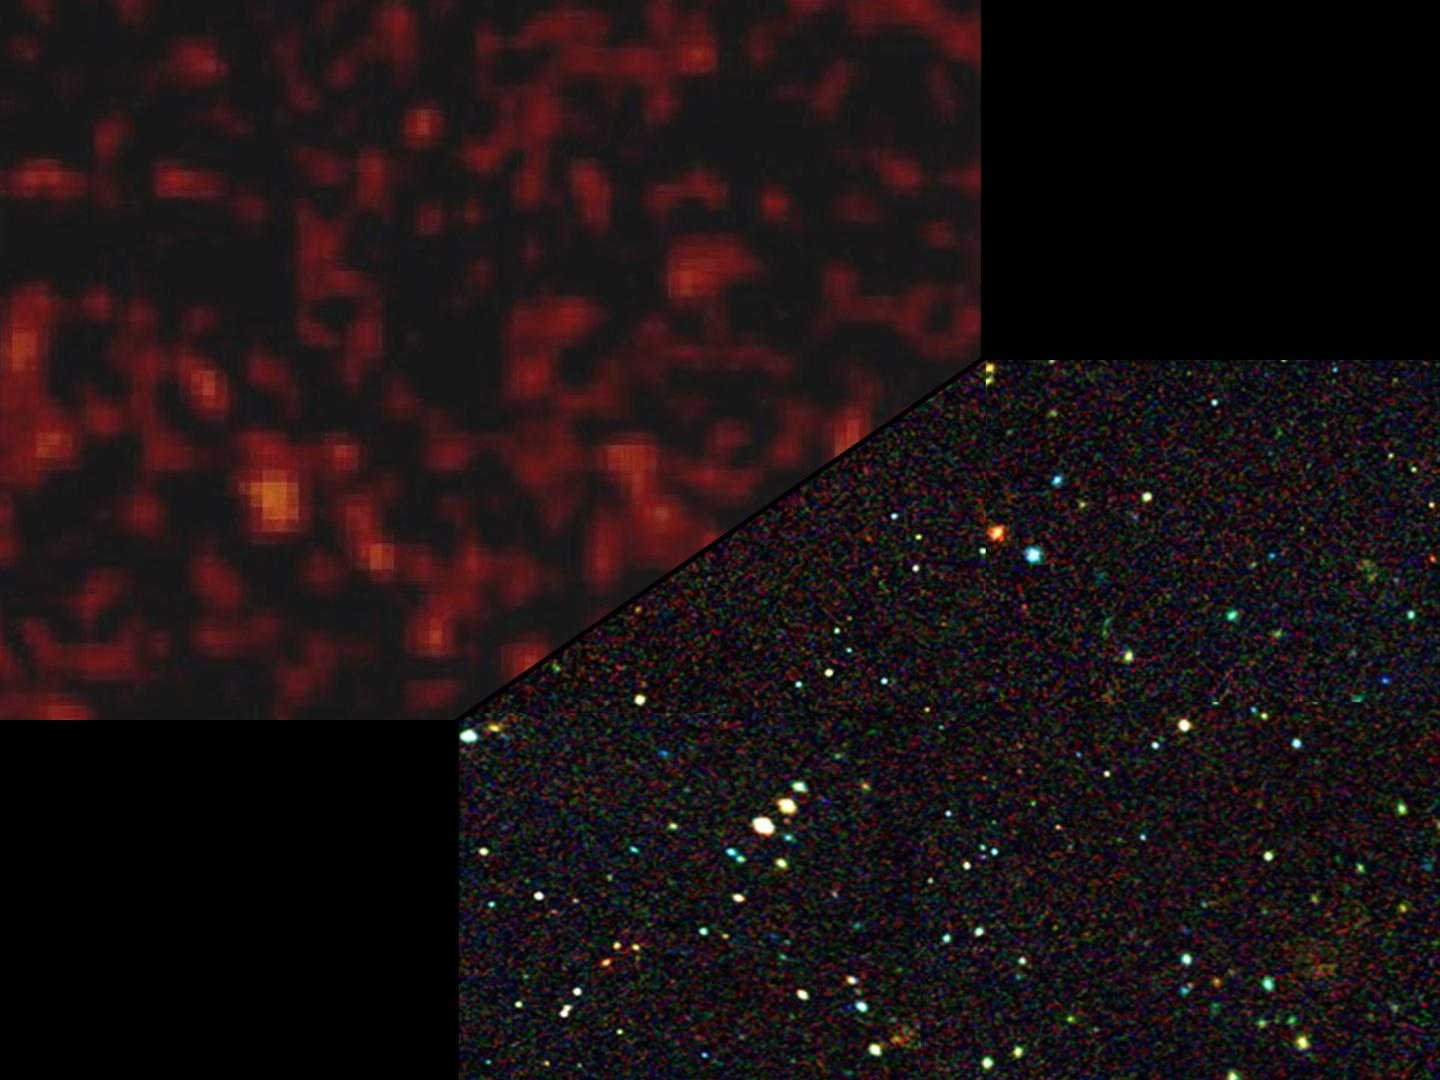
Bringing Black Holes Into Focus NuSTAR